Question: I have the following issue:

As you can see the third level of the menu is very compressed. The second level is working perfectly. It's at the exact width of the content.
'''
<ul id="menu">
<li>
<a href="#">Reports</a>
<ul>
<li>
<a href="#">Daily & Yearly Reports</a>
<ul>
<li class="ui-state-disabled"><a href="#">Daily Settlement and Funding Overview</a></li>
<li class="ui-state-disabled"><a href="#">ESA Statement</a></li>
<li class="ui-state-disabled"><a href="#">Settlement Summary</a></li>
<li class="ui-state-disabled"><a href="#">Save ESA Cashbook</a></li>
<li class="ui-state-disabled"><a href="#">ESA Interest Summary</a></li>
</ul>
</li>
</ul>
</li>
</ul>
'''
'''
<style>
#menu {
/*height: 48px;*/
overflow: auto;
width: 99.7%;
font-size: 1em;
}
#menu > li {
float: left;
width: auto;
margin-top: 15px;
}
/*
* Fix to make sure the menu appears above jTable
*/
#menu > li > ul {
z-index: 2;
}
#menu > li > ul > li > ul > li {
float: left;
width: auto;
}
</style>
'''
Any help would be appreciated.
Thanks
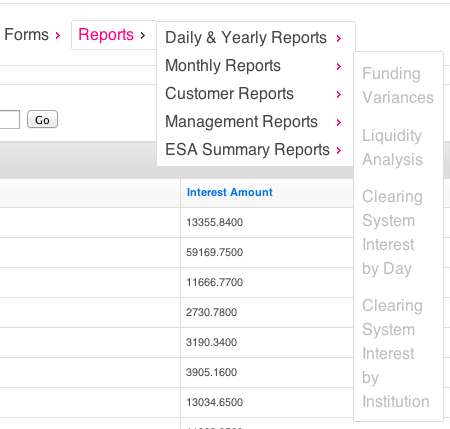
Answer: Add 'whtie-space nowrap'
'''
#menu > li > ul > li > ul > li{
white-space: nowrap;// add this line
float:left; // remove this line
}
'''
<URL>